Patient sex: M
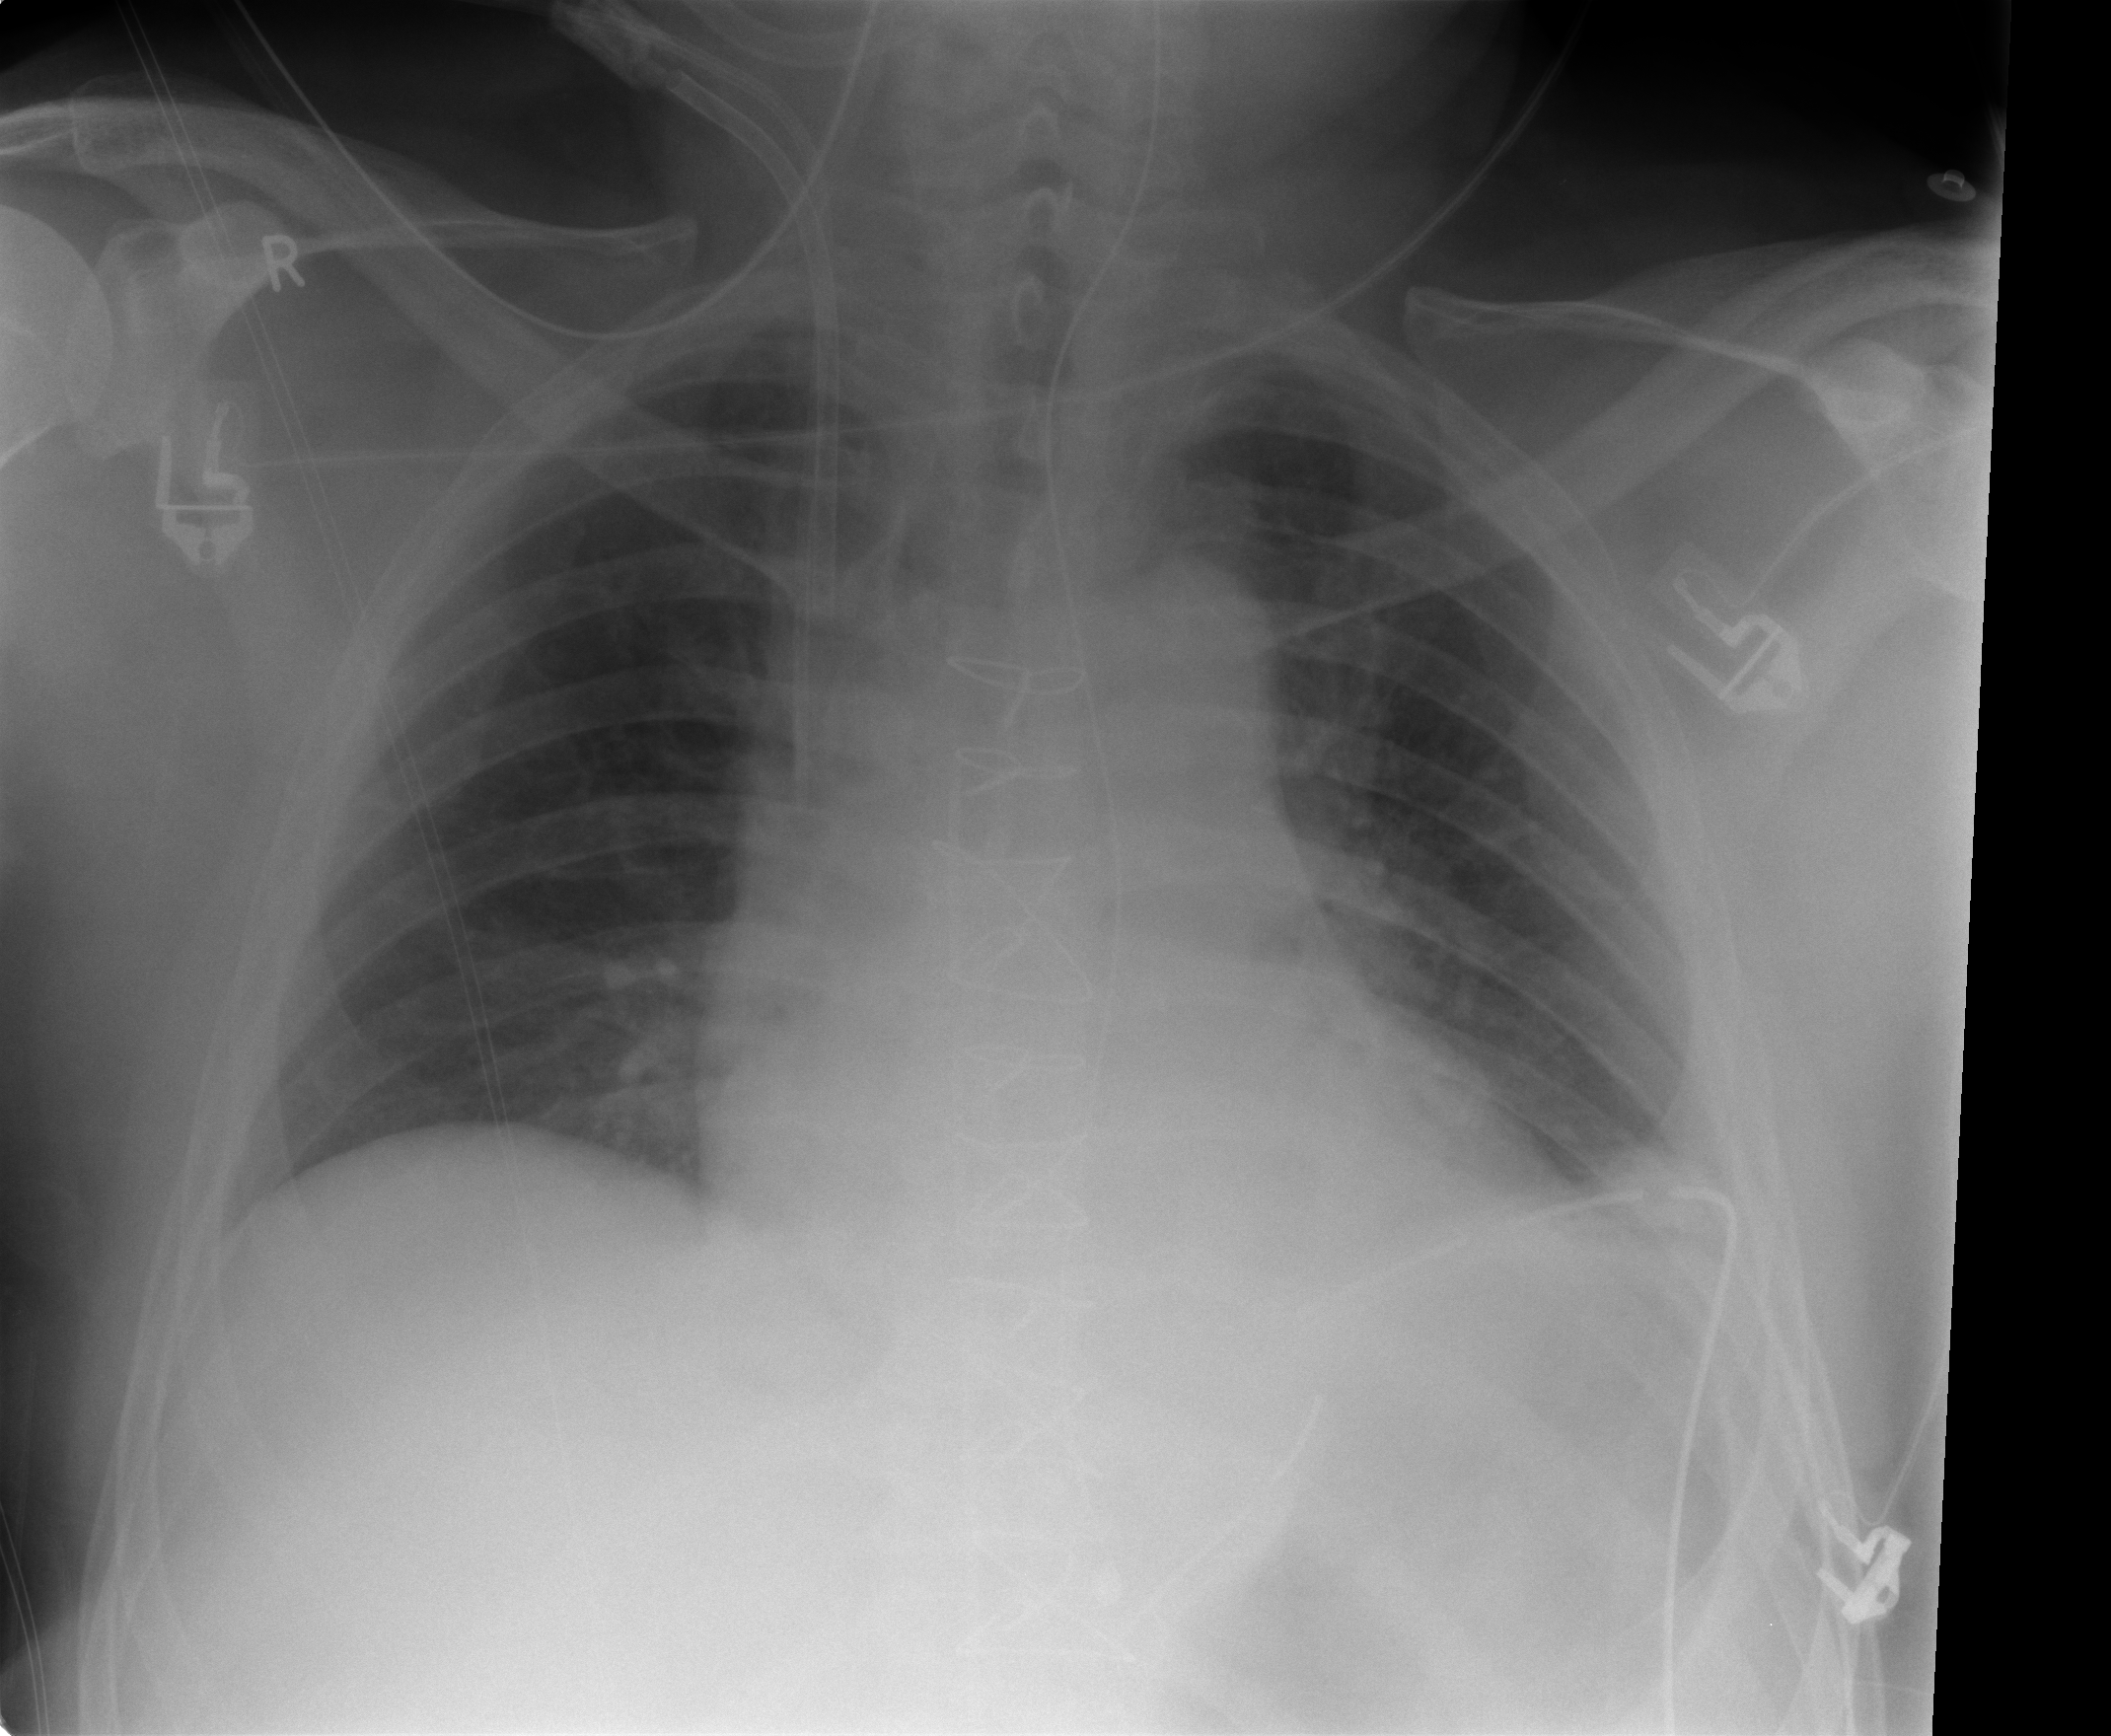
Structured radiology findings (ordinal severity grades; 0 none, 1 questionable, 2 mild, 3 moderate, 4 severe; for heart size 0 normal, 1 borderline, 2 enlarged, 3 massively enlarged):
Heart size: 0
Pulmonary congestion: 0
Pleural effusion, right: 0
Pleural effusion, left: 1
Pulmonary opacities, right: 0
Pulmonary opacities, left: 0
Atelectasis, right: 0
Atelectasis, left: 2